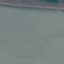
Land use / land cover class: SeaLake